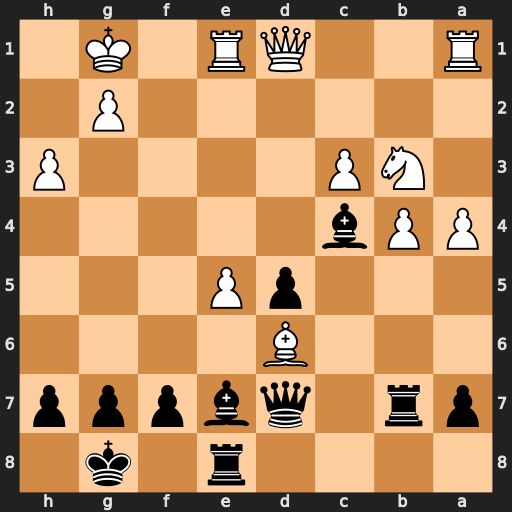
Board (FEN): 4r1k1/pr1qbppp/3B4/3pP3/PPb5/1NP4P/6P1/R2QR1K1
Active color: b
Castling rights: -
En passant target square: -
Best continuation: Bxd6 exd6 Rxe1+ Qxe1 Bxb3